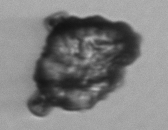
Label: Delphineis